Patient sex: F
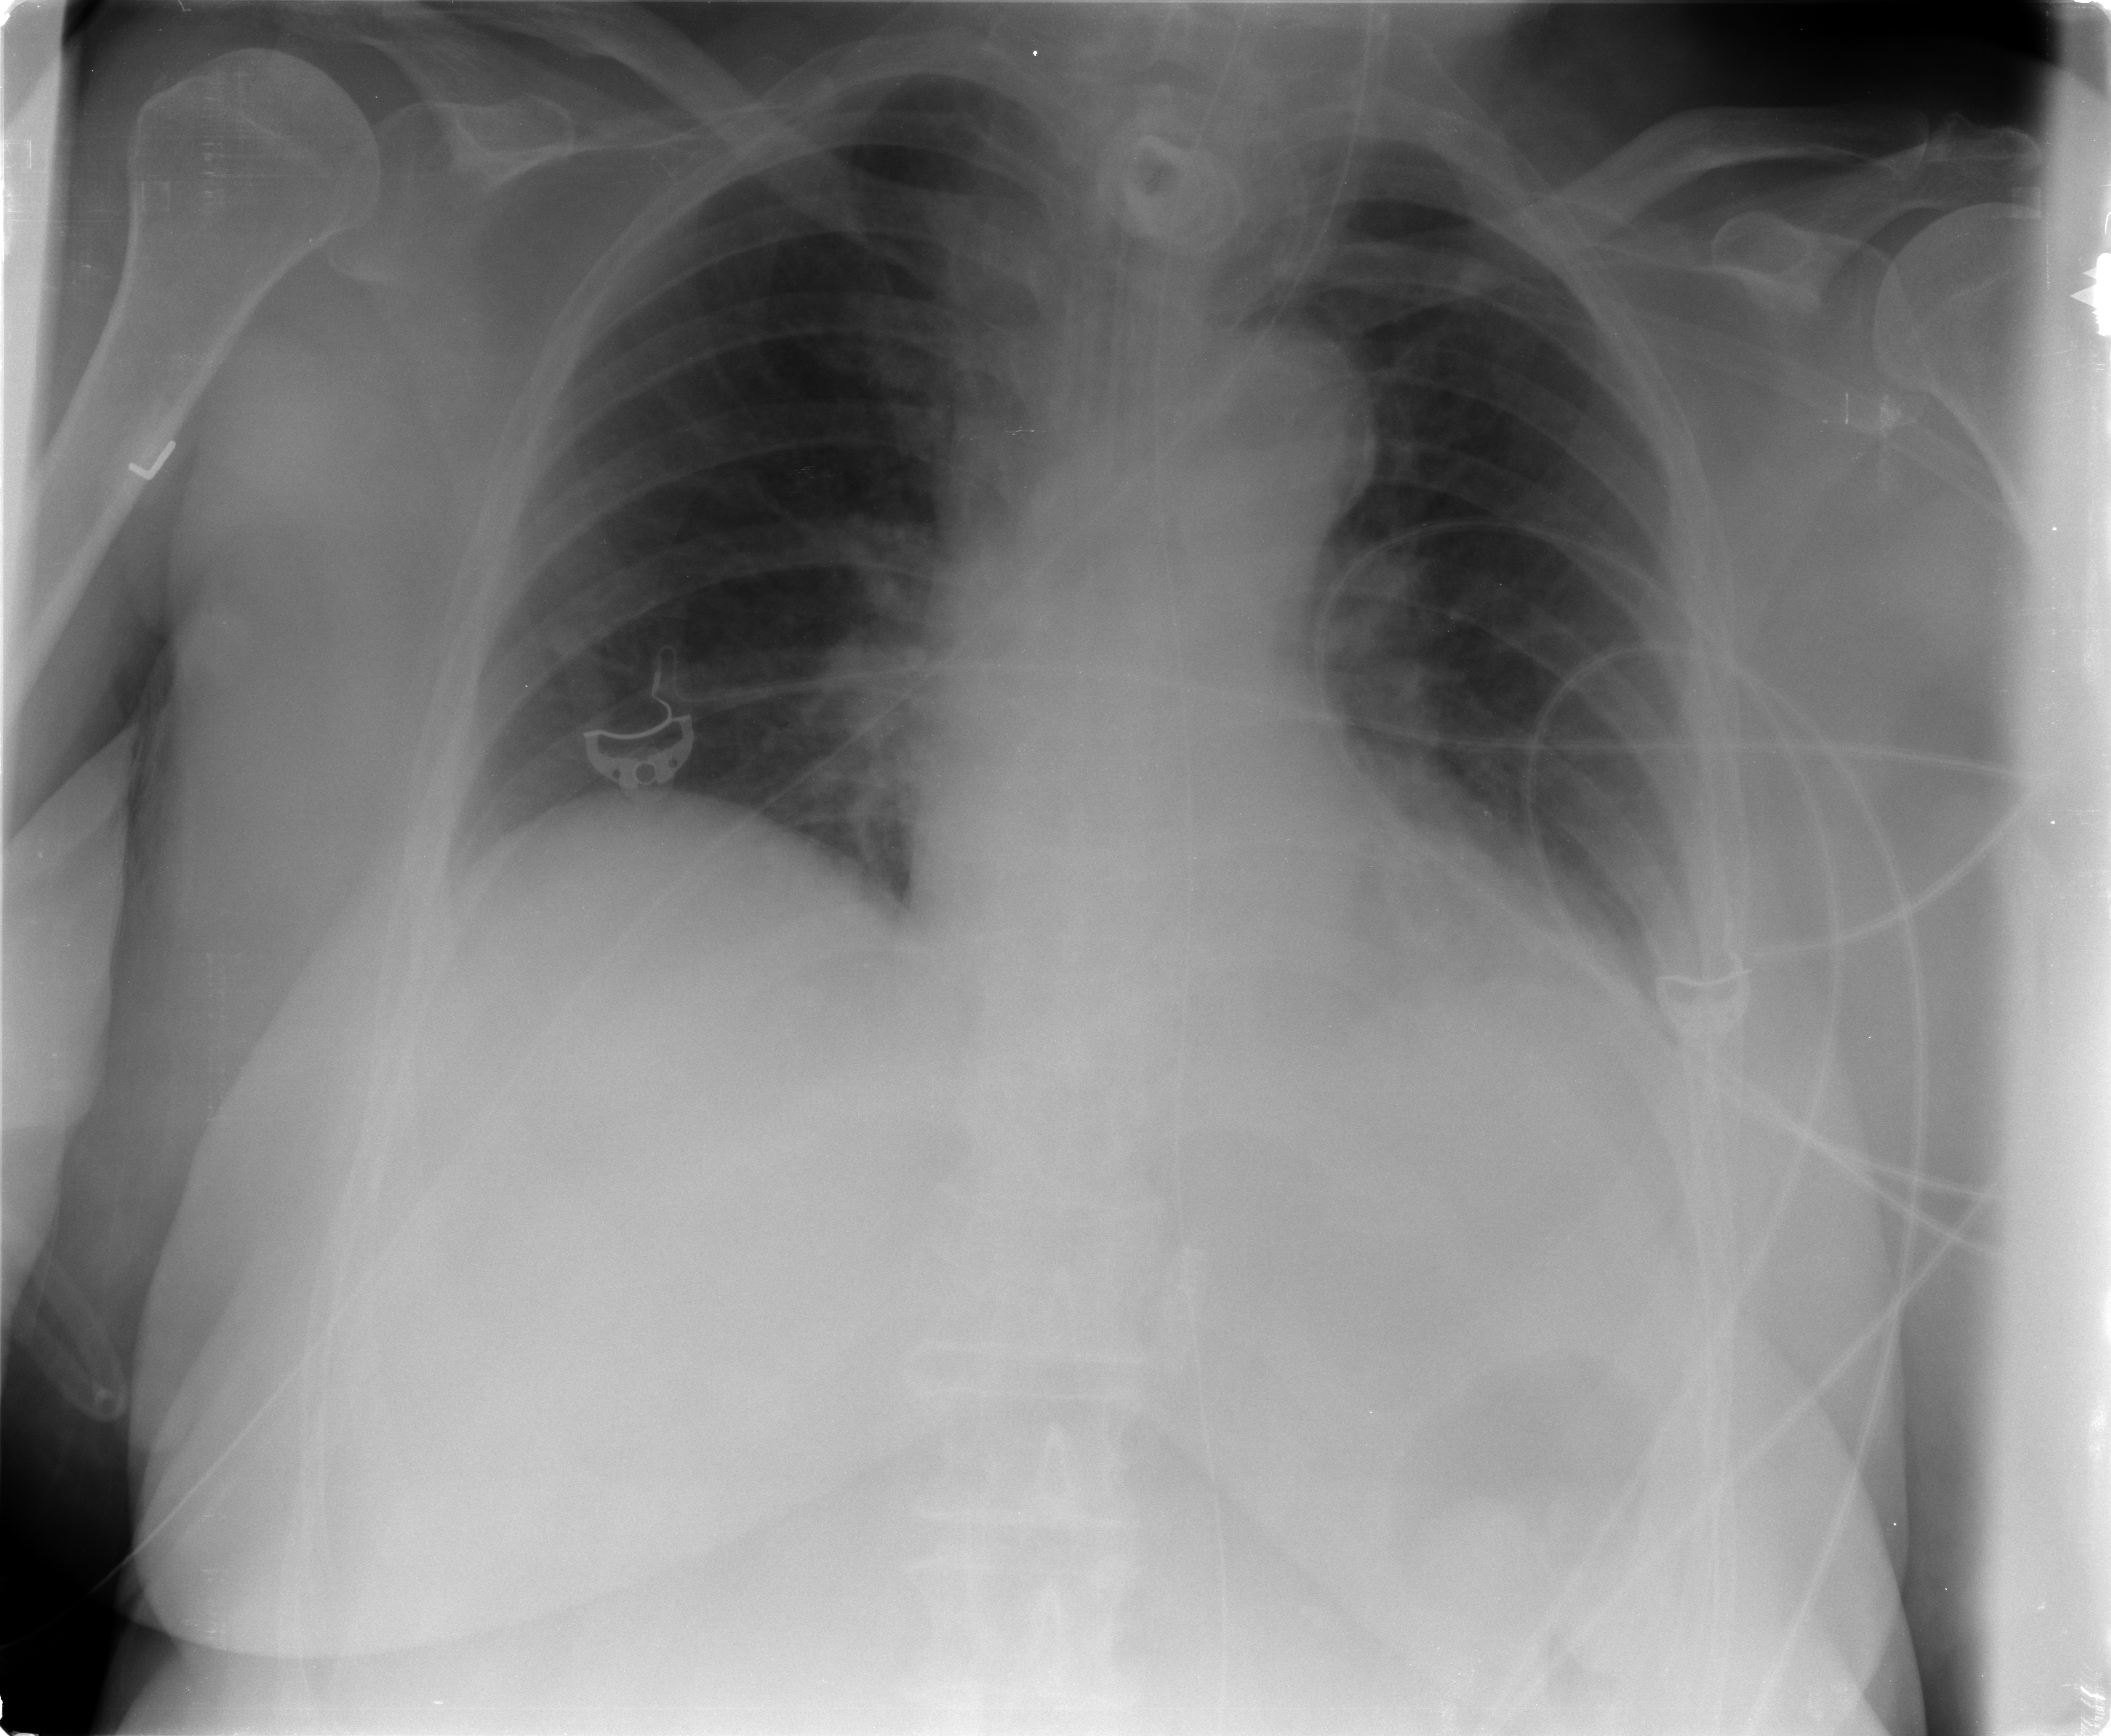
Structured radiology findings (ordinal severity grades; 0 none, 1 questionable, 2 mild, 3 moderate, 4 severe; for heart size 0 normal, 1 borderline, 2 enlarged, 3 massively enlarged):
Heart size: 0
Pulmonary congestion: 0
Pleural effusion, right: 0
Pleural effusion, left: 2
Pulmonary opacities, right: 0
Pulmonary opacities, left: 0
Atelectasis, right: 0
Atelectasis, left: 2